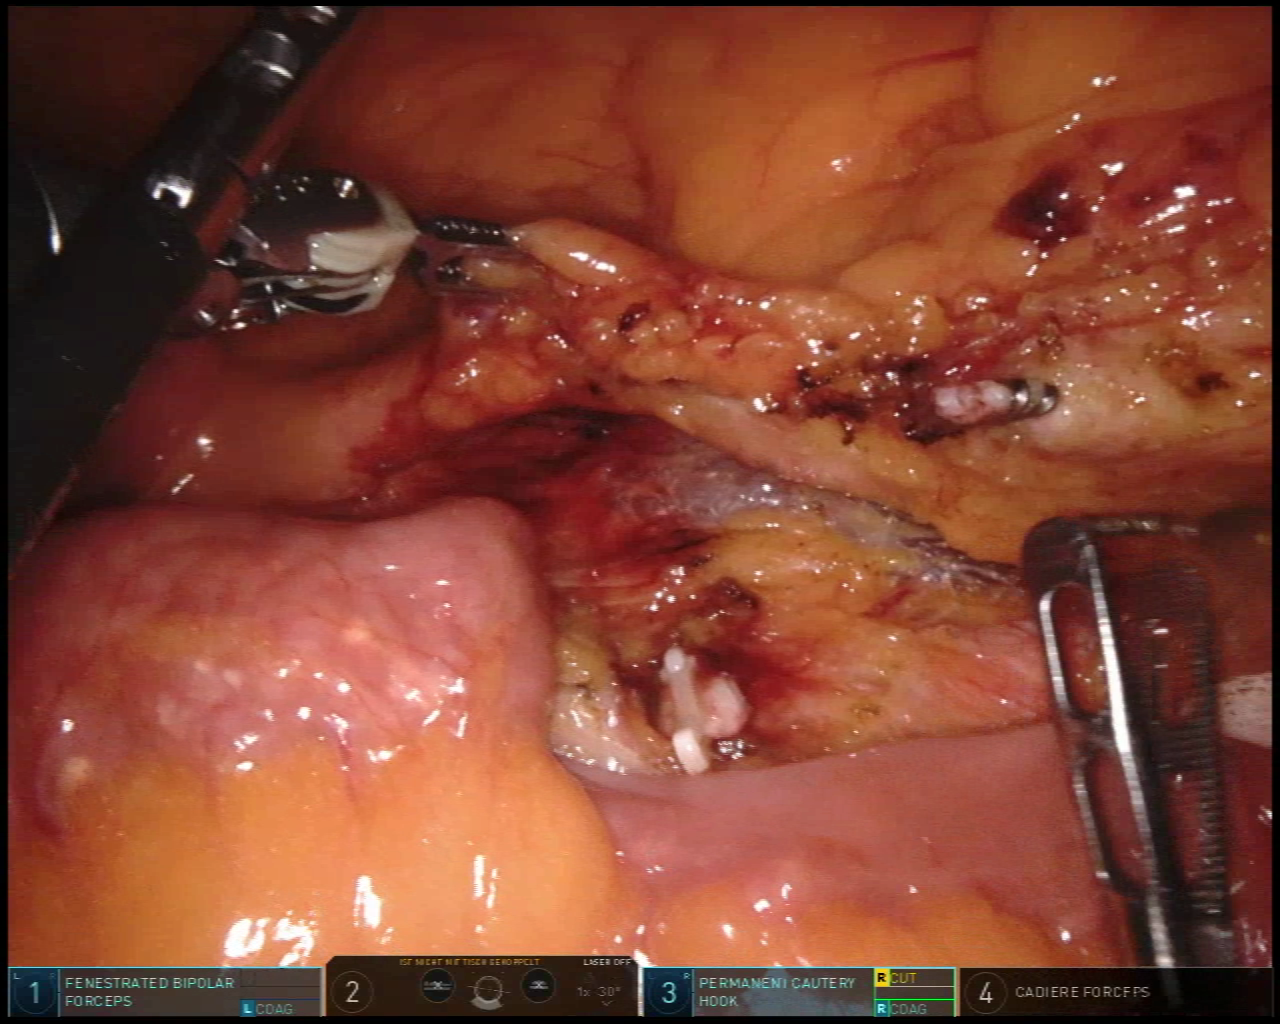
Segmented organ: small_intestine
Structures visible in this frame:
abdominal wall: no
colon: no
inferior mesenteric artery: yes
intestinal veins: yes
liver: no
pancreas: no
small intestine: yes
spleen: no
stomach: no
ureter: no
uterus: no
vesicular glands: no